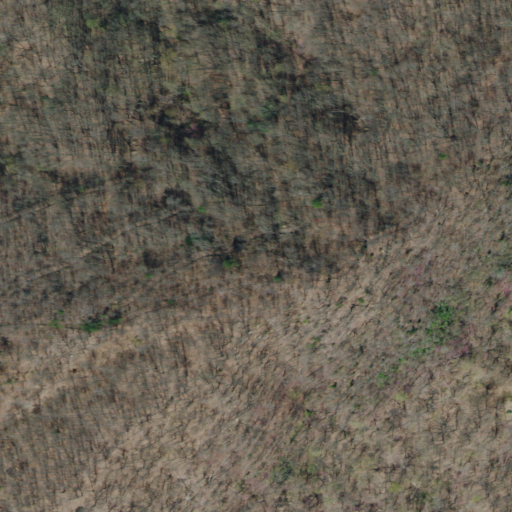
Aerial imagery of mountain in Tennessee named Alec Mountain containing only deciduous forest